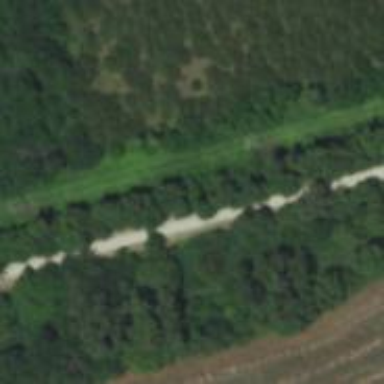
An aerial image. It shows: Abandoned railway path.